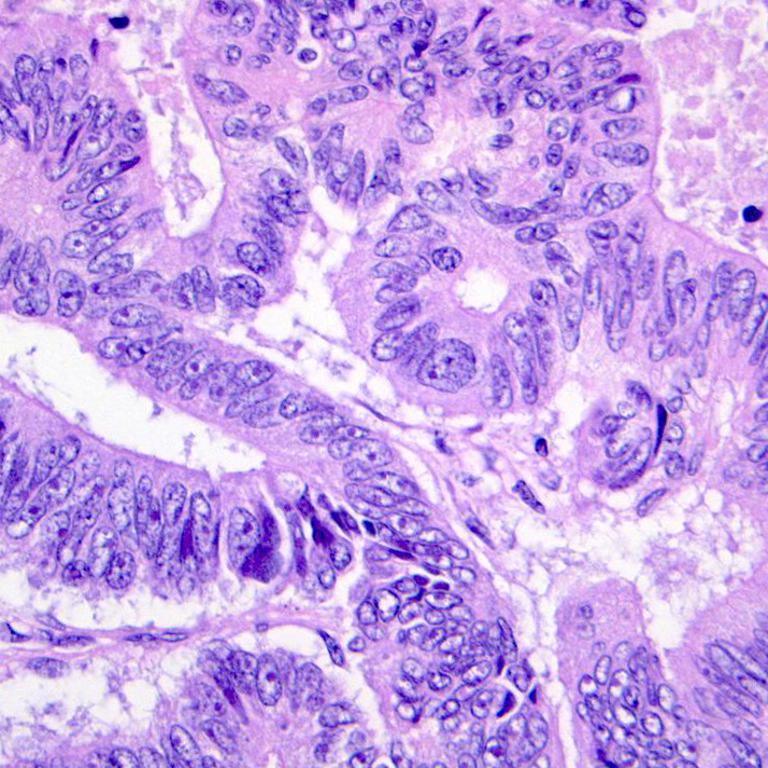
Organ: colon
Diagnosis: adenocarcinomas